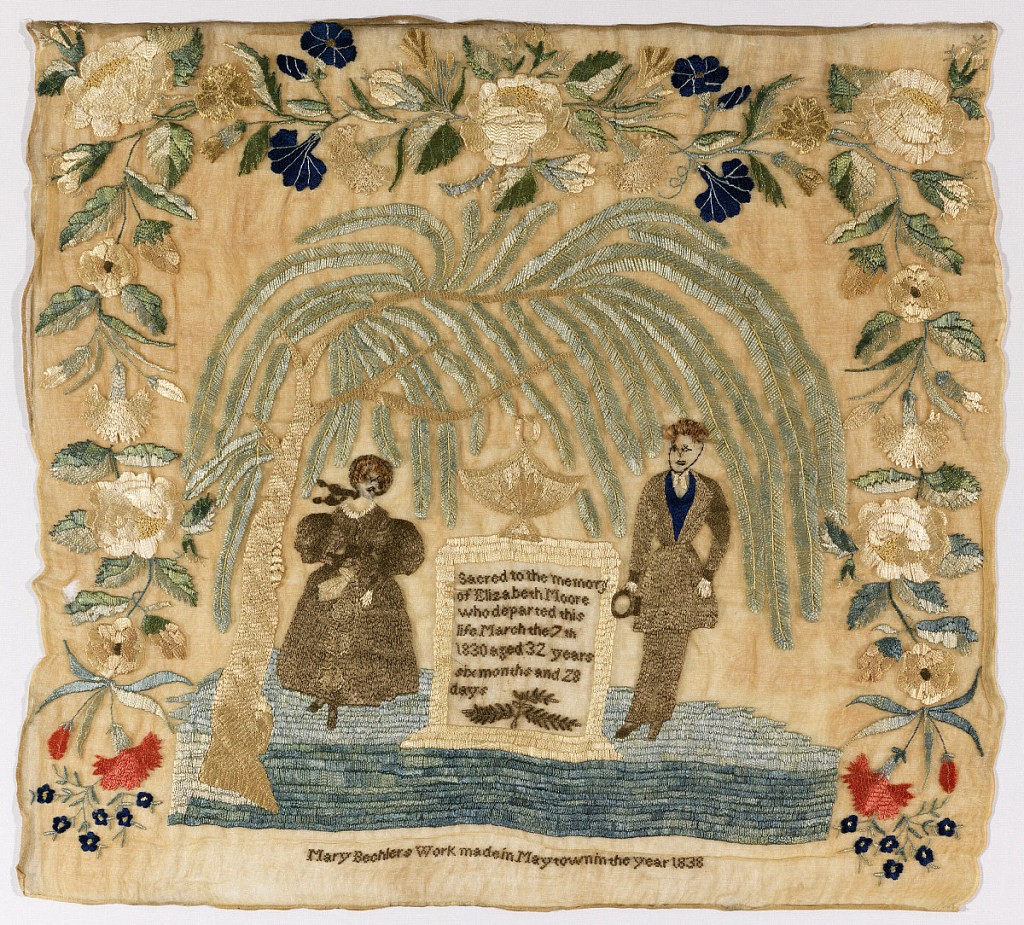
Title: Mourning sampler
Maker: Mary Bechler, American
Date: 1838
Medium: silk and human hair embroidery on linen foundation Technique: embroidered on plain weave foundation
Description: A man and woman in black stand on either side of a tomb surmounted by an urn shaded by a weeping willow tree. The inscription on the tomb reads:
Sacred to the memory of Elizabeth Moore who departed this life March the 7th, 1830 aged 32 years, six months and 28 days.

With a deep rose vine border at the top and sides, and the inscription. Human hair is used for the hair of the two figures.